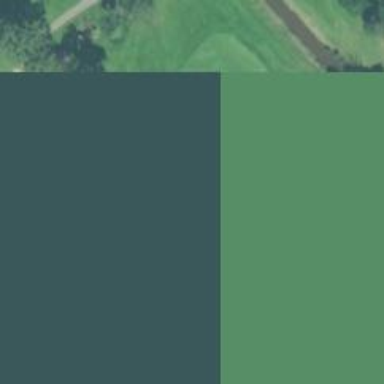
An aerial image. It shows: View of golf hole.